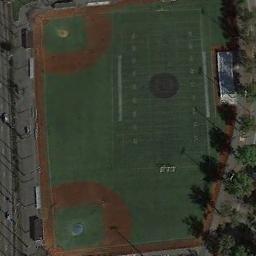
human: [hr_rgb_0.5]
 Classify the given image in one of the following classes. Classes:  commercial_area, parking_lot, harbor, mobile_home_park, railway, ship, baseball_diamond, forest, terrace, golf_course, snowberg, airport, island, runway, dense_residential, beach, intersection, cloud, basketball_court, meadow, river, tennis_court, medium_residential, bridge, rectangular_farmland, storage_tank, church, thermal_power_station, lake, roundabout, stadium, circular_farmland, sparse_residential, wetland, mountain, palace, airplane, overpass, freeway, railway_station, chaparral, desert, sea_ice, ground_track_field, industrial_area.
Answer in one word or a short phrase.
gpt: baseball_diamond